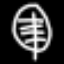
Label: leaf